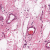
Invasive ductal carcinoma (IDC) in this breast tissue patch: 0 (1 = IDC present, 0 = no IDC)